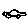
Label: car